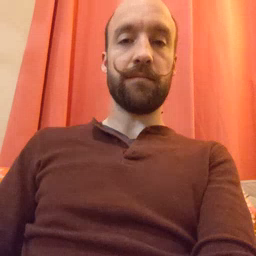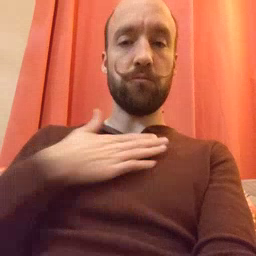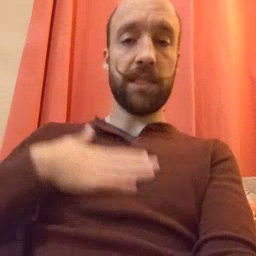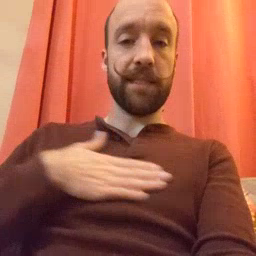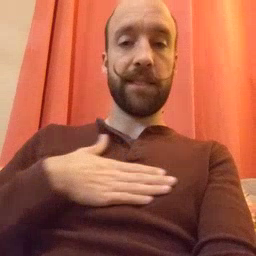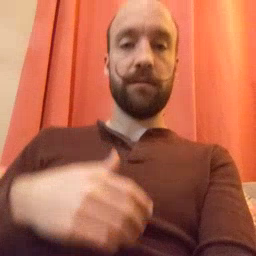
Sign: please